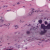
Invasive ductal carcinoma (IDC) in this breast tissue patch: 0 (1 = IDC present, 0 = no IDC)